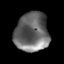
Tissue: skin
Cell type: Epithelial cells
Senescence score: 0.2637
Nuclear area (px): 1299
Mean DAPI intensity: 105.314